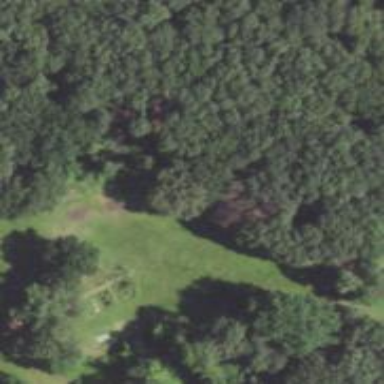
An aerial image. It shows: The starting point of disc golf course.